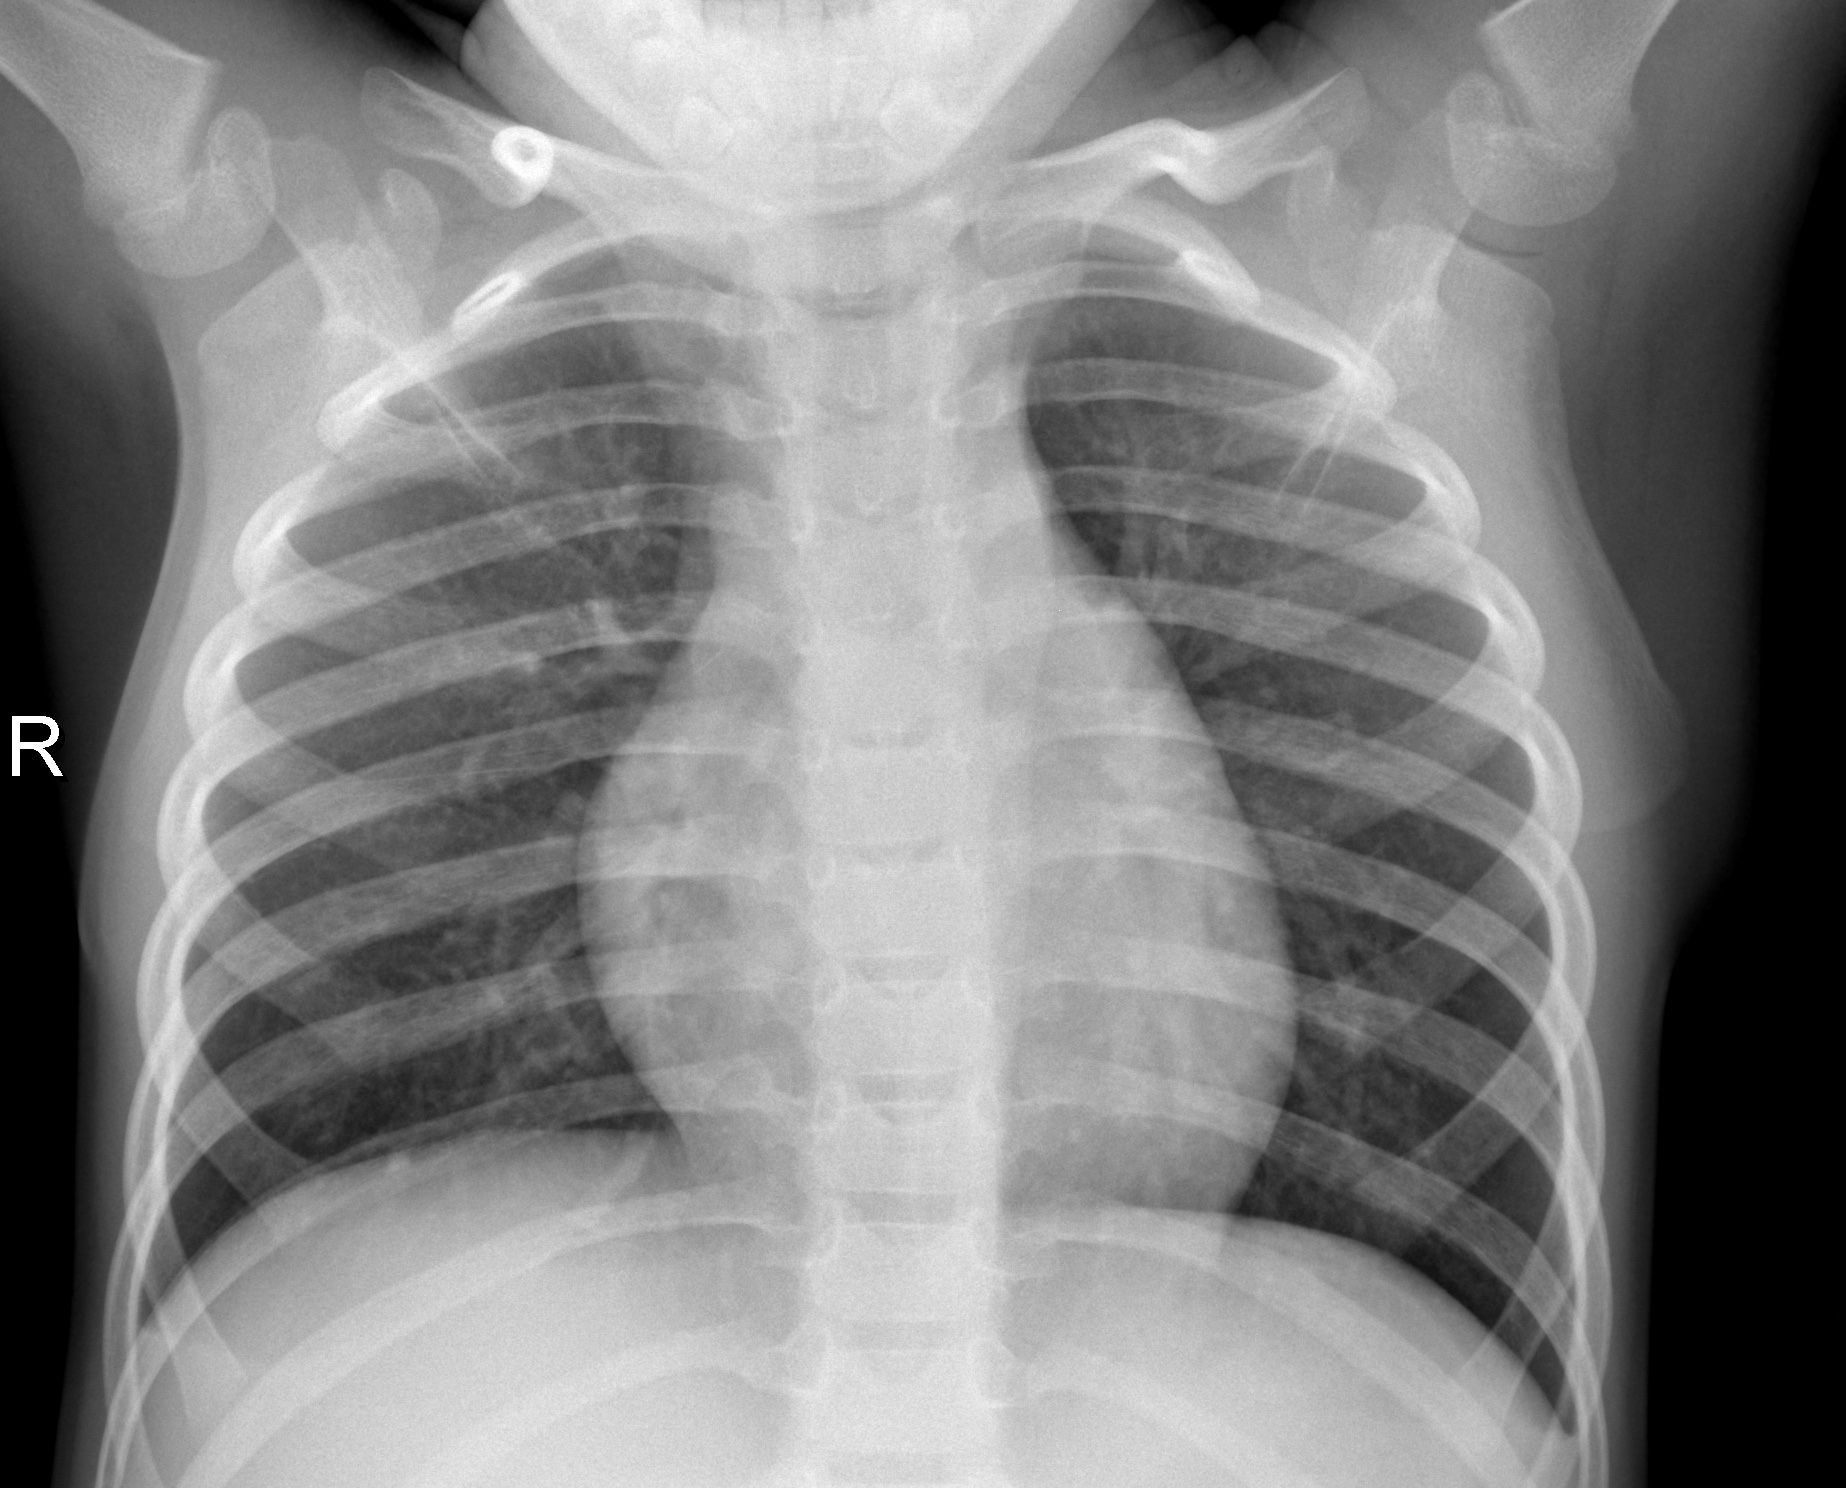
Diagnosis: NORMAL